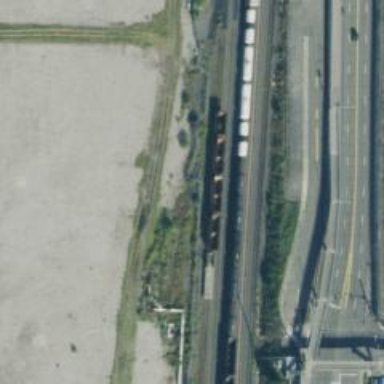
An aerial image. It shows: Disused railway.